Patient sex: M
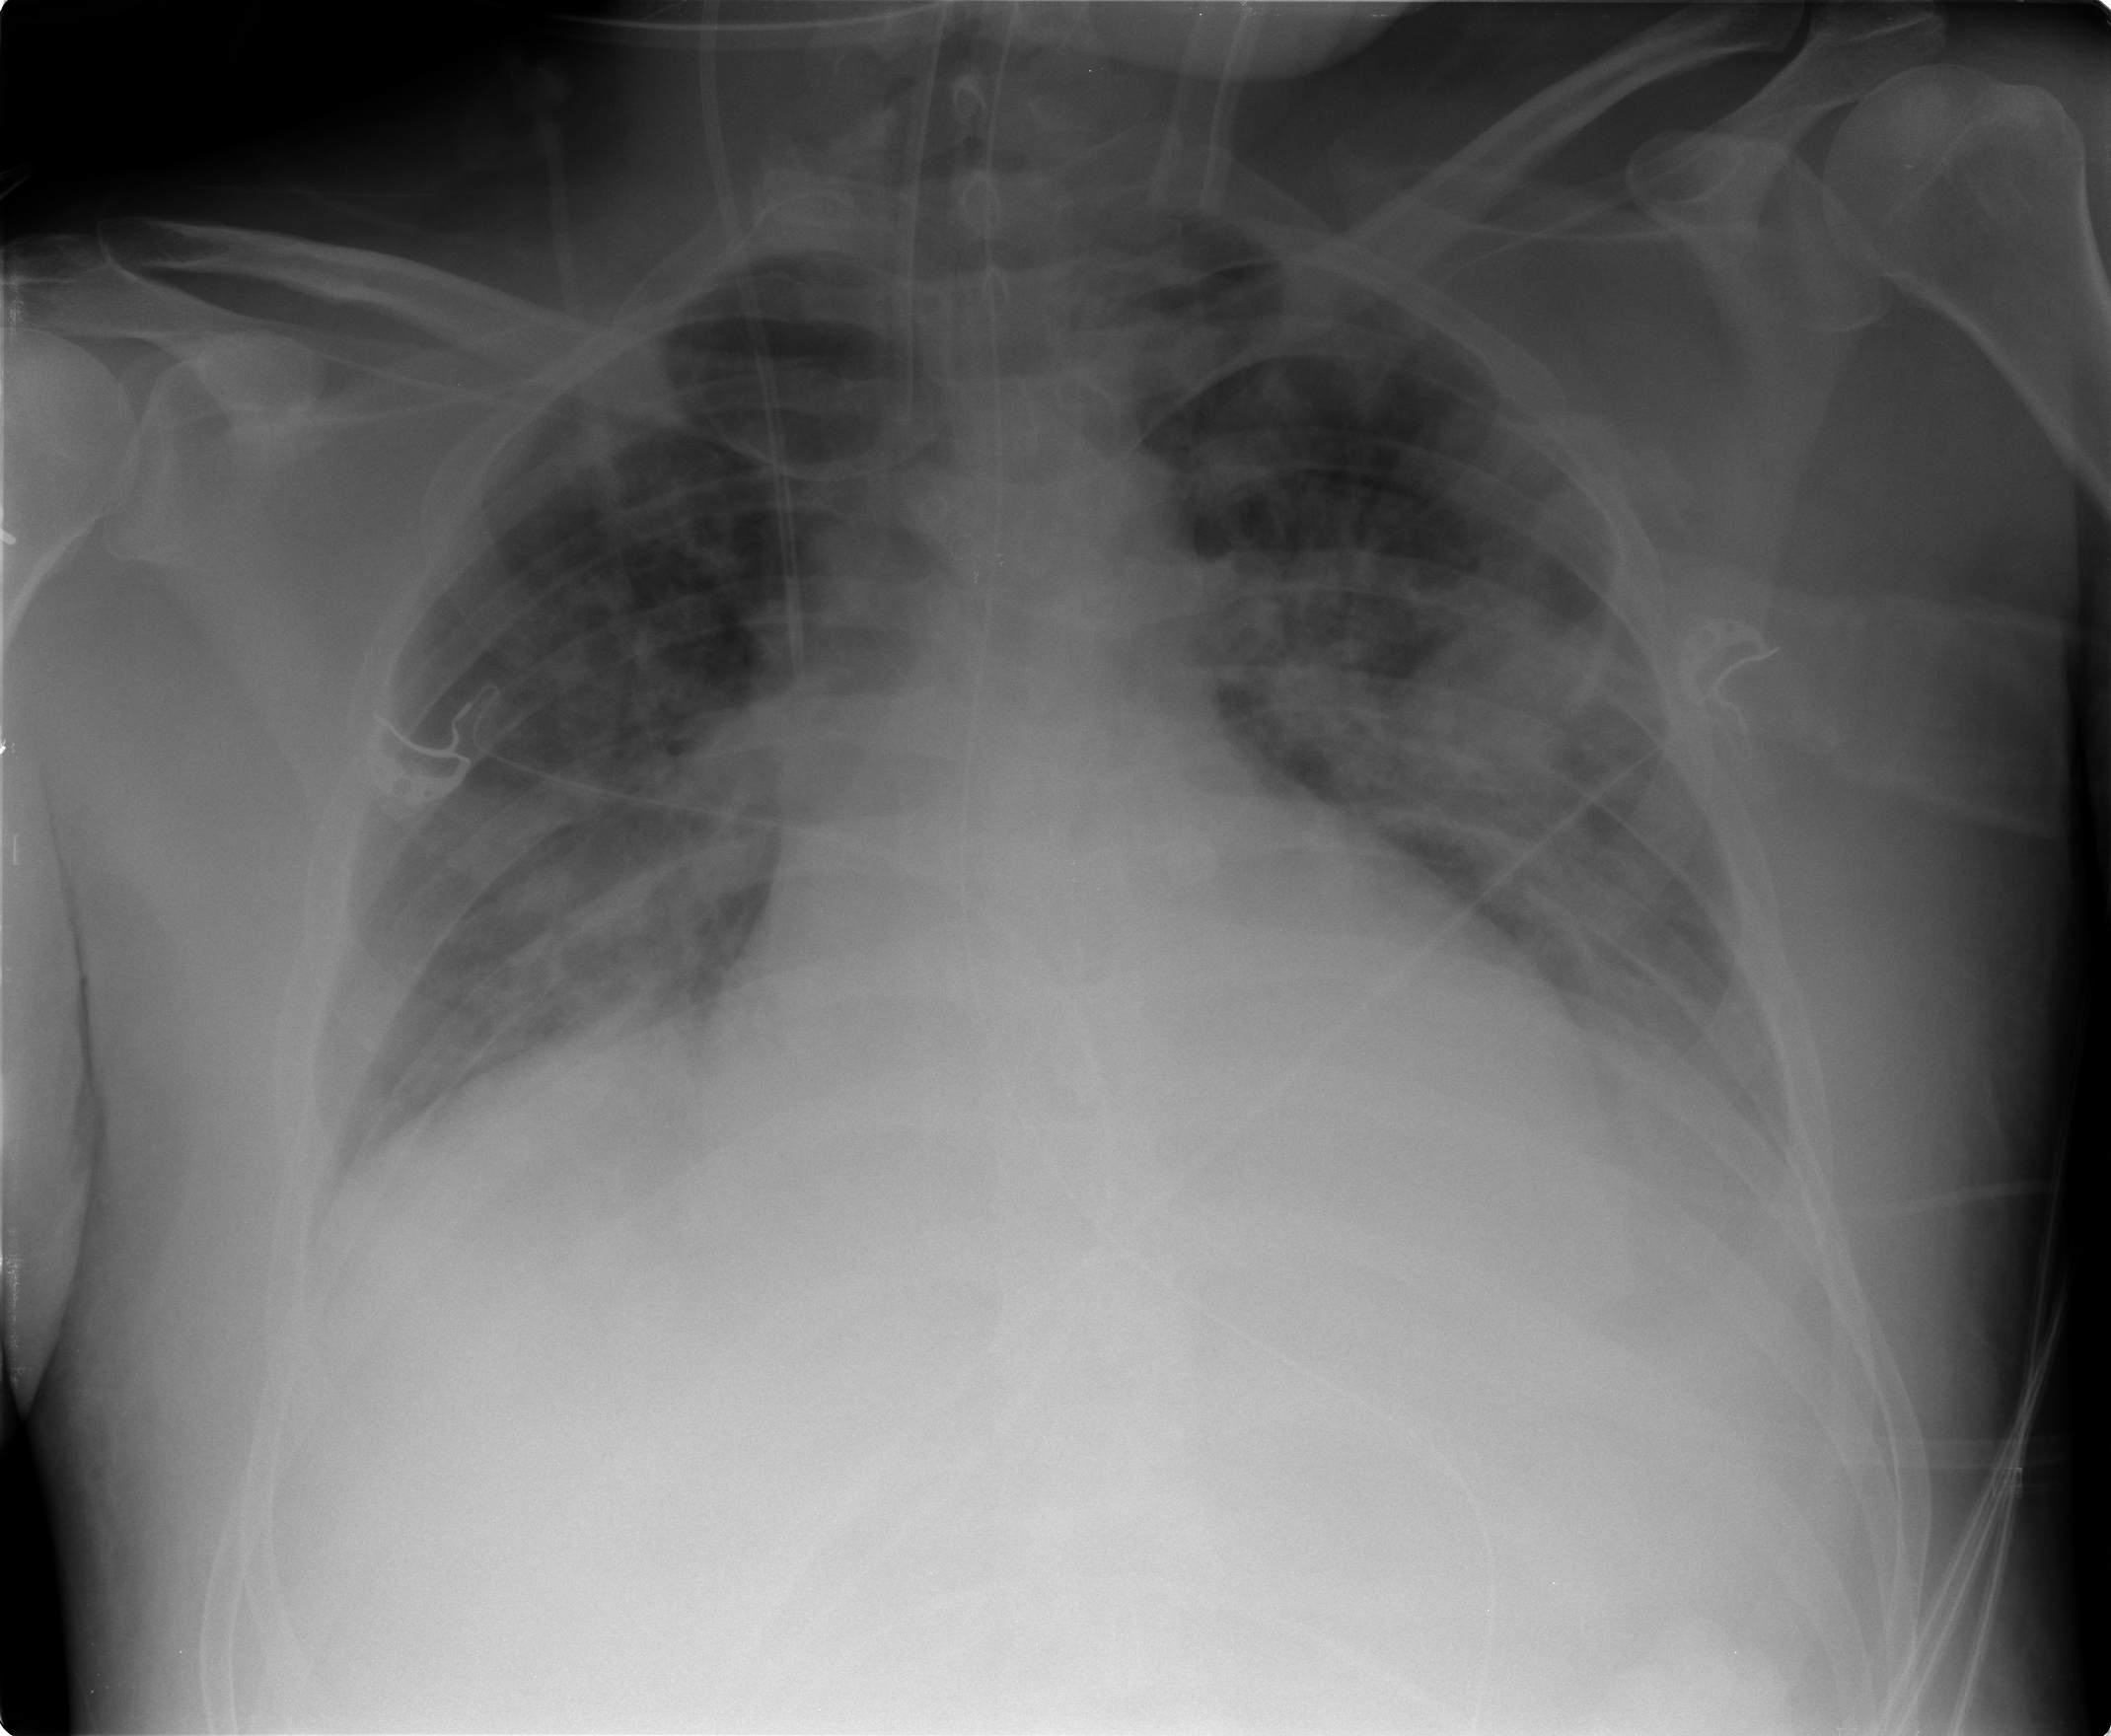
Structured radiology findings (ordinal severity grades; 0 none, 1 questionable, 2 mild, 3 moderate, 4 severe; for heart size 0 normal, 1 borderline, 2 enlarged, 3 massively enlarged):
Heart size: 2
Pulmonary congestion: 3
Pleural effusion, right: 3
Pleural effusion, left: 3
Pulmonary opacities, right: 3
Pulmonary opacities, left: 3
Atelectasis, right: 2
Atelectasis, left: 2